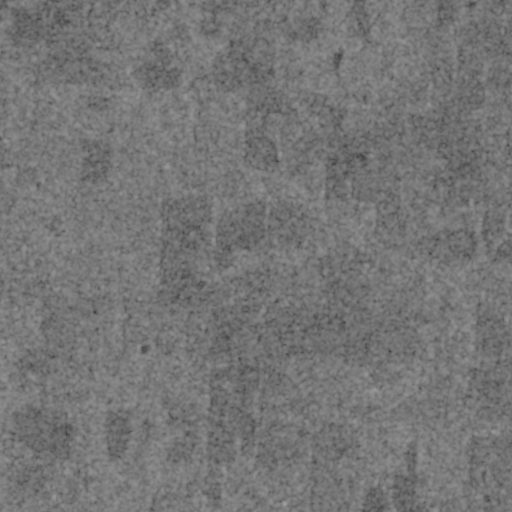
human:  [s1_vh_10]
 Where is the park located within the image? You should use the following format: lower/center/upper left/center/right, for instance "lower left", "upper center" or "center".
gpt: The park is located in the center left of the image.
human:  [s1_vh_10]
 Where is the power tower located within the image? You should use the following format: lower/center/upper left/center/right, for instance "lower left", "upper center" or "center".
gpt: There is no power tower in the image.

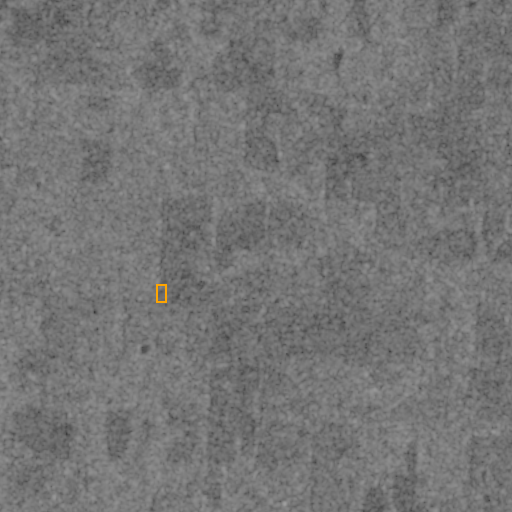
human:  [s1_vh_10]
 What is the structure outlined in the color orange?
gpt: The structure outlined in orange is a park.
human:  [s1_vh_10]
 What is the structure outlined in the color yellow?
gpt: There is no yellow outline.